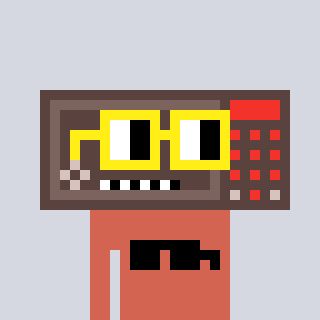
a pixel art character with square yellow glasses, a wallsafe-shaped head and a peachy-colored body on a cool background